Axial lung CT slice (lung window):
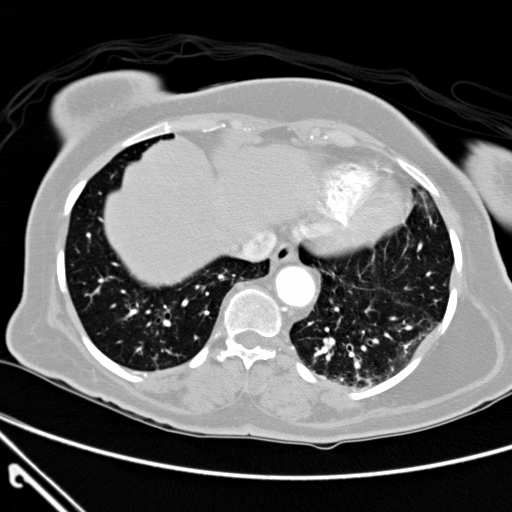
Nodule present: no